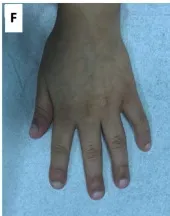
(G) Post-treatment; Reduction in the size of the area of hair loss with hair regrowth and a decrease in the hypopigmentation.
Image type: medical_photograph (other_medical_photograph)